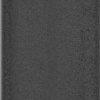
Label: dusty